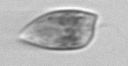
Label: Prorocentrum_dentatum